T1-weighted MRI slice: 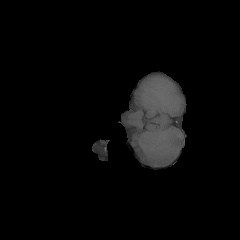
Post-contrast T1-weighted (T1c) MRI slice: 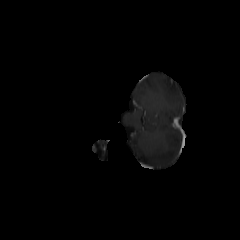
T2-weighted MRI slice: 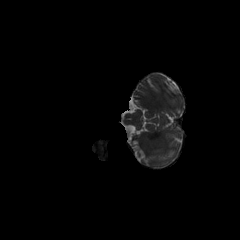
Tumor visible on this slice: no